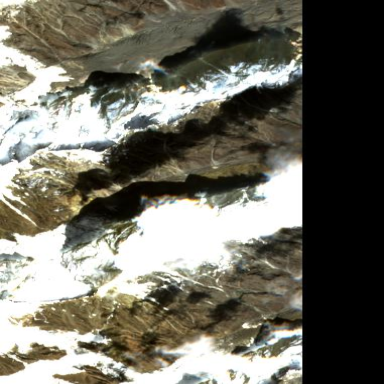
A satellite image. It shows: Stunning view of glacier.